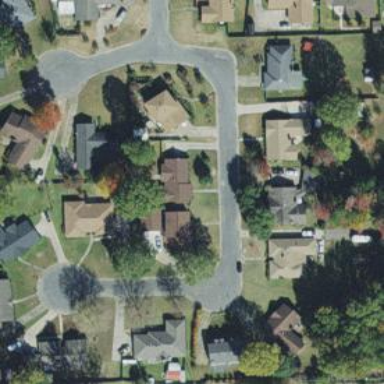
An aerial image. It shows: Residential road.